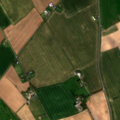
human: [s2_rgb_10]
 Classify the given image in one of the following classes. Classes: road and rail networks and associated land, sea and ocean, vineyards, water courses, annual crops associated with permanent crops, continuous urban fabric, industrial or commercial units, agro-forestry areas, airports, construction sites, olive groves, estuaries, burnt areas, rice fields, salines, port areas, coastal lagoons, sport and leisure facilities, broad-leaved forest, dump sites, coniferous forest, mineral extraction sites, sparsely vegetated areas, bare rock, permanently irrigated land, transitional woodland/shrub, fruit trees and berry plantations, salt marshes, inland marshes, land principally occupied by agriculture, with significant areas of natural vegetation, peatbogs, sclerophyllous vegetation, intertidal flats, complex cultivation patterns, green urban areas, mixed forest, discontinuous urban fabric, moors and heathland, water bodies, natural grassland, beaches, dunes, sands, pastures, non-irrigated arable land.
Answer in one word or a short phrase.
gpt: sport and leisure facilities, non-irrigated arable land, pastures